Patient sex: M
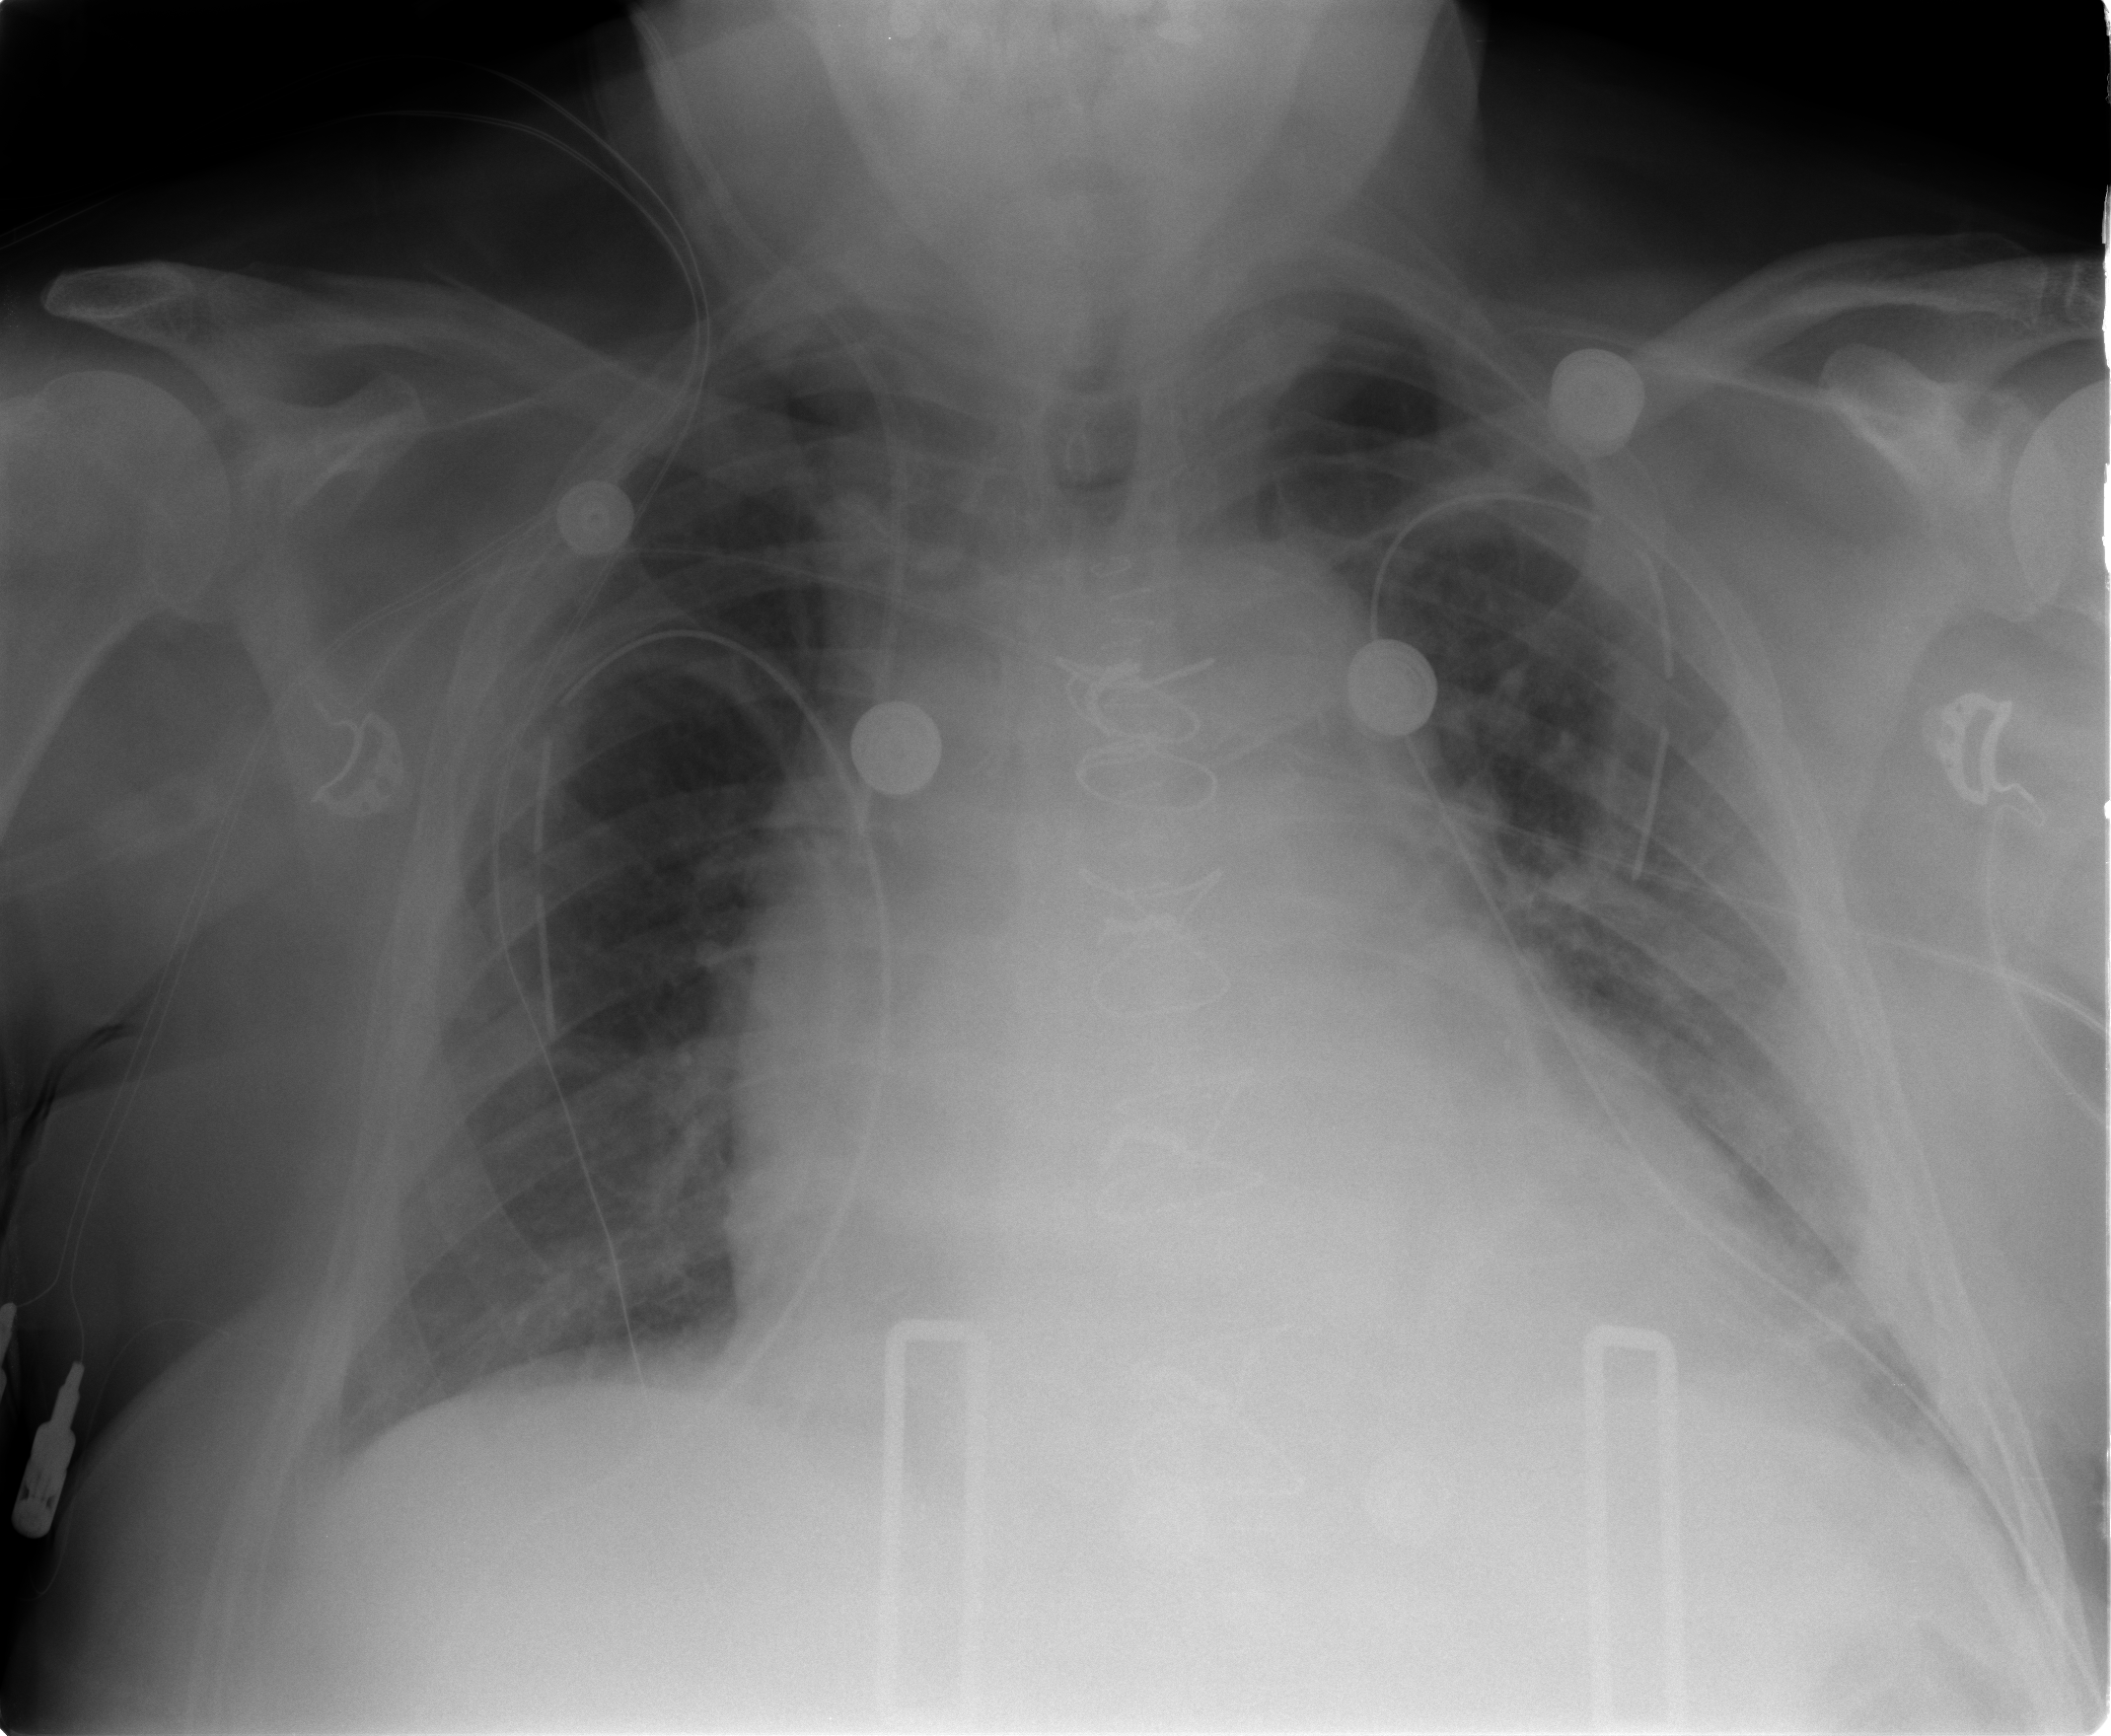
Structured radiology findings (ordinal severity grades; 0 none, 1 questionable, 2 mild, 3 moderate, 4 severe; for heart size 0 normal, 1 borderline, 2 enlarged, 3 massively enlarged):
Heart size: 2
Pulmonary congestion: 2
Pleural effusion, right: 1
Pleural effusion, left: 2
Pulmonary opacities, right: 0
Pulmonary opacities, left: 0
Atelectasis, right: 0
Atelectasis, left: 2